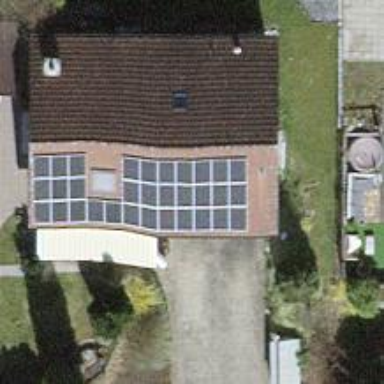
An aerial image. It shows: Solar power generator using photovoltaic panels.